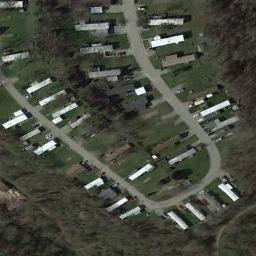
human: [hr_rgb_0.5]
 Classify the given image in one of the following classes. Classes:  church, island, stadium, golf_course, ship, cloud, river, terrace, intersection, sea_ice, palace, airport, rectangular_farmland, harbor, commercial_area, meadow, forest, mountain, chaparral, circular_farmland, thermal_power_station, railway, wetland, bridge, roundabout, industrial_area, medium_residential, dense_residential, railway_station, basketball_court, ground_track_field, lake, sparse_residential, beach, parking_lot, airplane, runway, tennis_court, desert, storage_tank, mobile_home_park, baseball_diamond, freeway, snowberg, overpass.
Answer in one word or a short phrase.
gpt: mobile_home_park